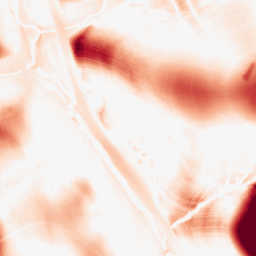
Category: morphological
Decomposition family: tophat
Decomposition parameters: size: 50
mode: white
Upsampling method: regularized
Upsampling parameters: scale: 4
lambda_reg: 0.001
Upsampling scale: 4